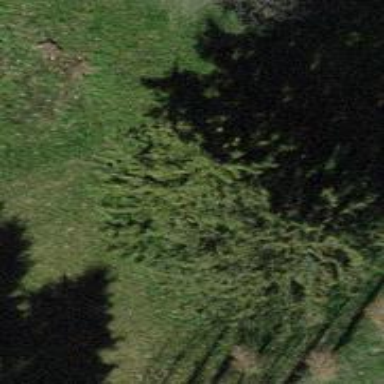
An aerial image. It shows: Needle-leaved tree in nature.